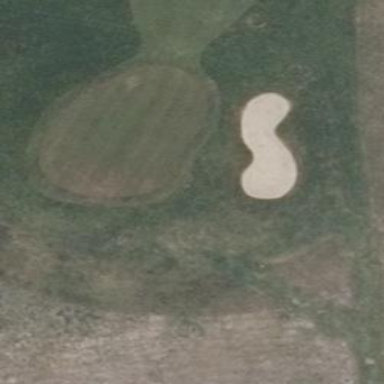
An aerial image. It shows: Golf green.